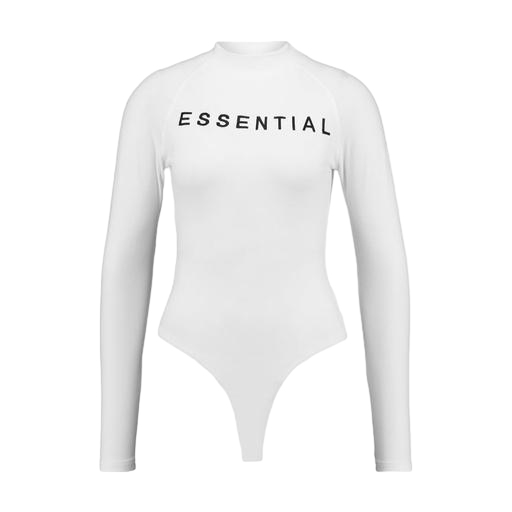
white body suit, white essentials, essential mesh, white background